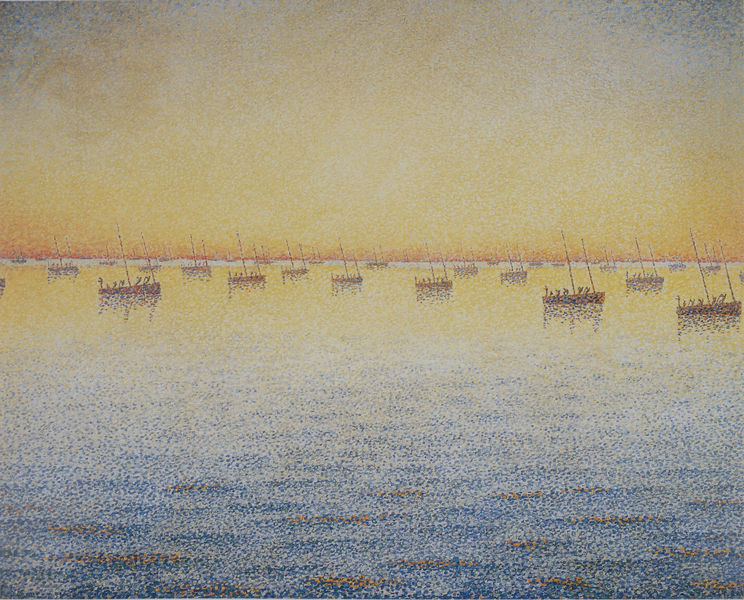
Titel: Concarneau. Pêche á la sardine. Opus 221. (adagio), Concarneau. Sardinenfang. Opus 221. (Adagio)
Künstler: Paul Signac
Standort: New York (New York)
Institution: The Museum of Modern Art
Schlagwörter: blau, gemälde, himmel, meer, schatten, wasser, weiß, wolken, gelb, impressionismus, menschen, see, ufer, abend, braun, bunt, frankreich, grau, hell, licht, männer, orange, schwarz, rot, malerei, mensch, bild, öl, dämmerung, ferne, horizont, horizontlinie, morgen, natur, sonnenaufgang, spiegelung, weite, gewässer, sonne, gold, rosa, boot, boote, ruder, farbig, ruhig, schiff, schiffe, segel, segelschiffe, welle, wellen, divisionismus, fischer, mast, pointilismus, segelschiff, abends, abstrakt, sonnenlicht, farbe, sonnenuntergang, masten, ölgemälde, brandung, krieg, turner, wogen, monet, manet, stimmung, still, abendrot, abendstimmung, segelboote, punkte, fischerboote, linie, wasseroberfläche, punkt, tupfen, reihe, heer, regatta, sonnenstrahlen, richtung, seurat, signac, horizontal, windstille, matrosen, flotte, maste, röte, blaz, getupft, wiederholung, morgenröte, angler, angeln, fischen, pointillismus, postimpressionismus, georges seurat, mehr, punke, pixel, ziel, pisarro, windstill, flaute, pontillismus, leise, botte, gepixelt, verlust, horzont, gekräusel, kopien, welen, bradnung, point, zwiemaster, tupen